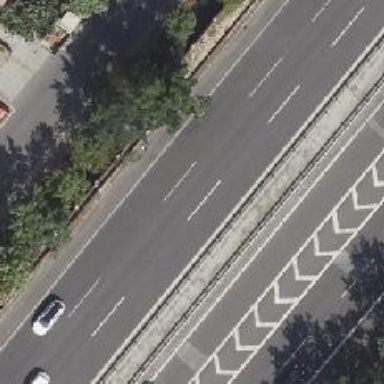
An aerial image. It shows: Motorway.